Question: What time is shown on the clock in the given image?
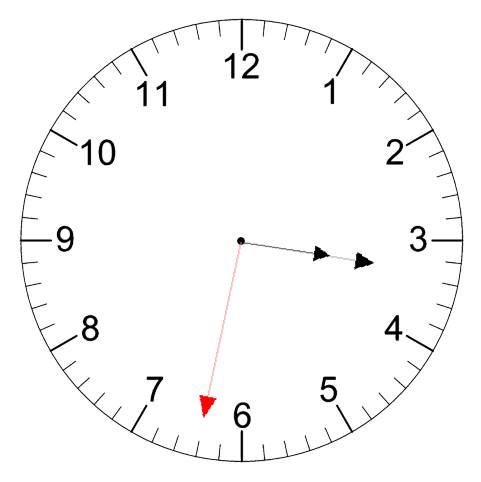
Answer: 03:16:32